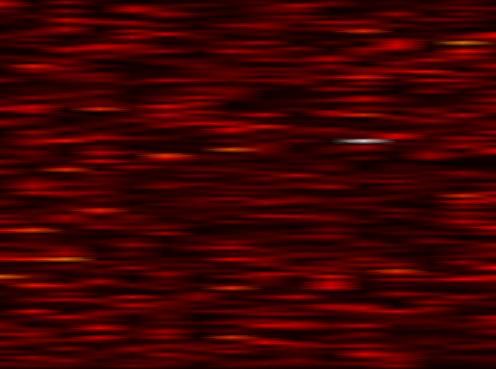
Label: UFMC